RGB frame:
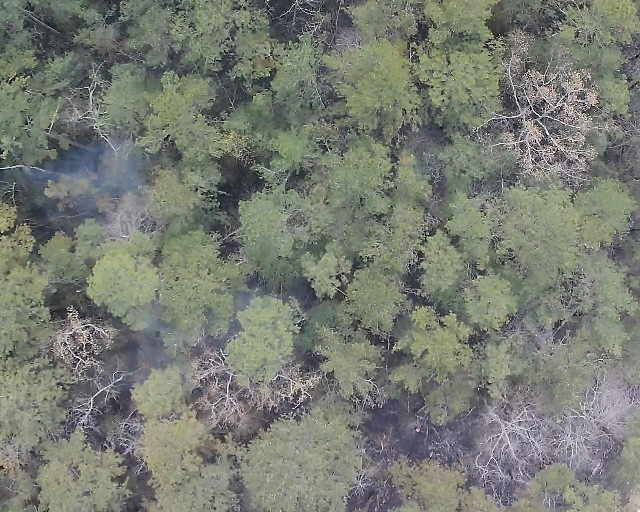
Thermal frame:
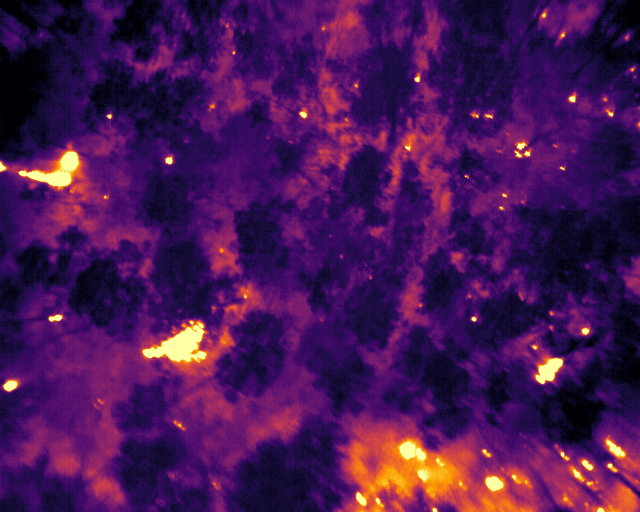
Captured: 2026-02-26 03:07:09
Pixels at or above 80 °C: 657 (fraction of frame: 0.002005)